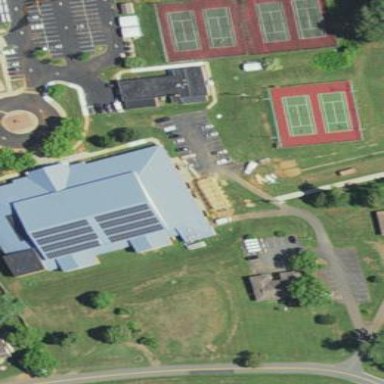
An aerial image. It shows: School building.